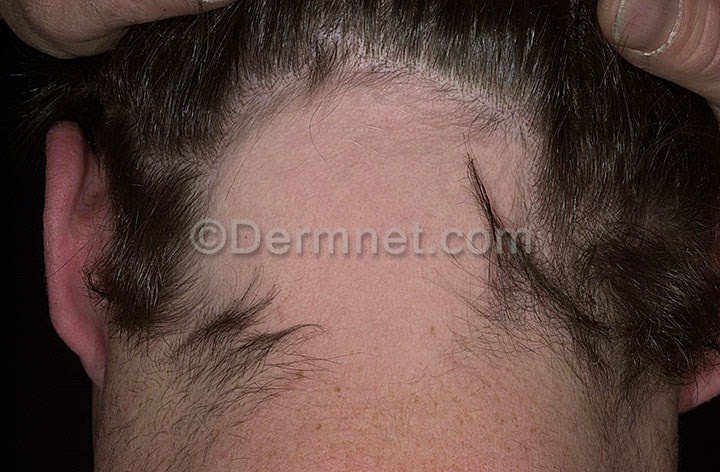
Disease: Nail Fungus and other Nail Disease